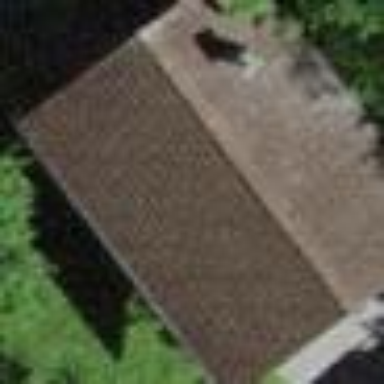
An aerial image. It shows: Shed.